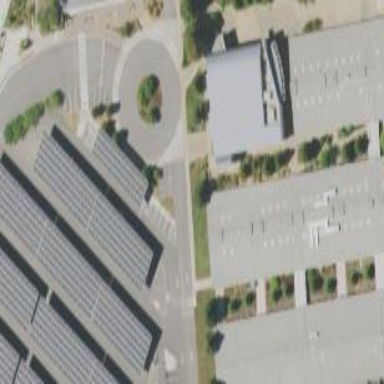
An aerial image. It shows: Solar photovoltaic panel on the roof of building used as solar power generator.